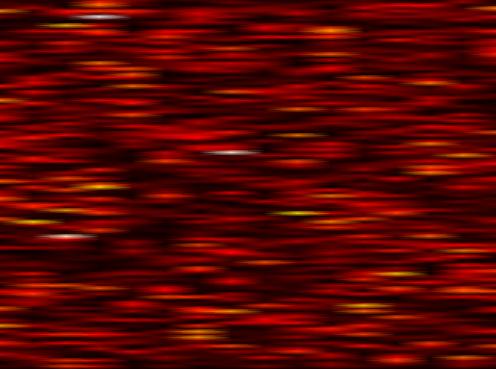
Label: FBMC